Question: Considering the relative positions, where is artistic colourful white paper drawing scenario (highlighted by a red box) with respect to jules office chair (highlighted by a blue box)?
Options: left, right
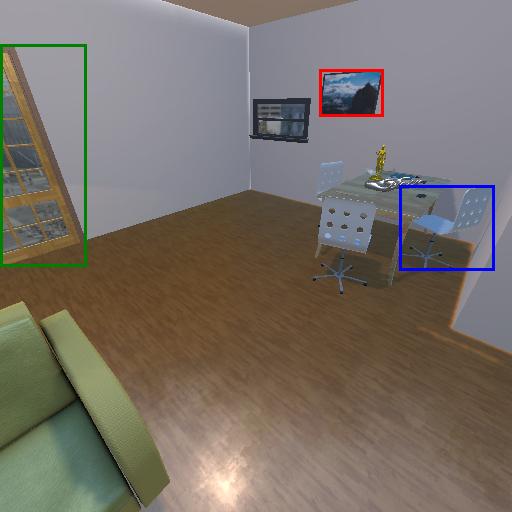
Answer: left